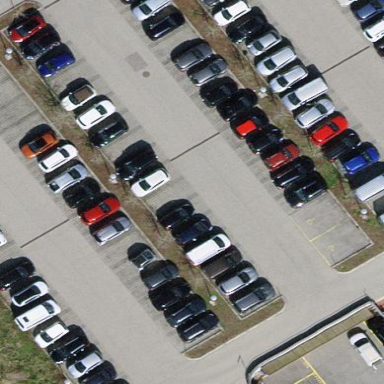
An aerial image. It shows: Parking area with surface.